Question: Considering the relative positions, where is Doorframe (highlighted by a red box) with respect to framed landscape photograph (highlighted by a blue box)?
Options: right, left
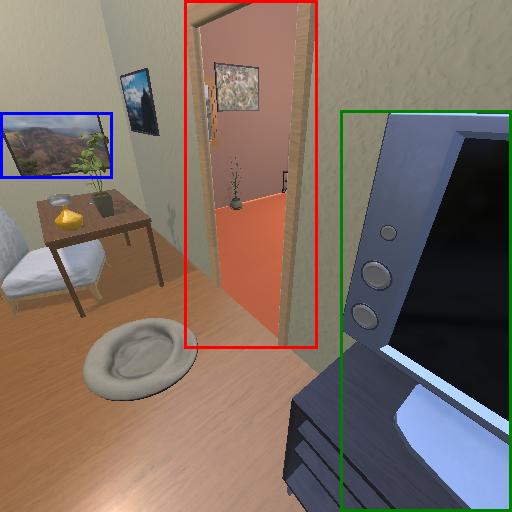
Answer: right